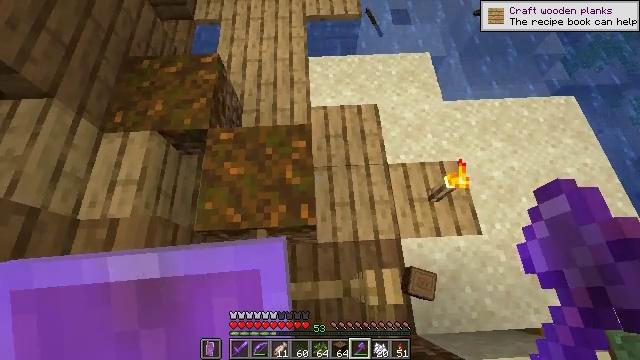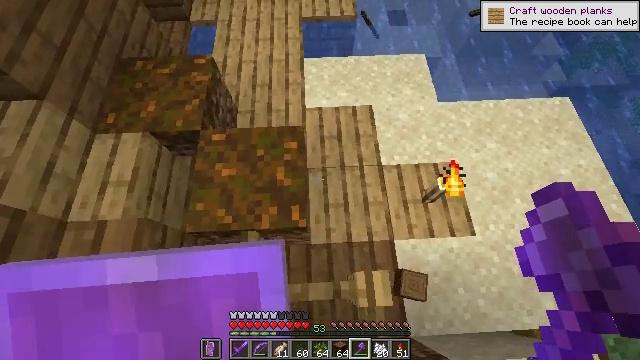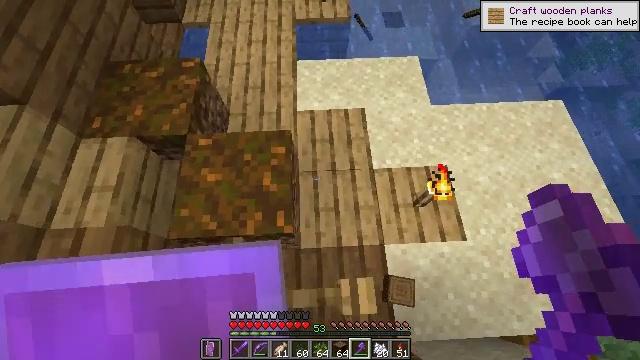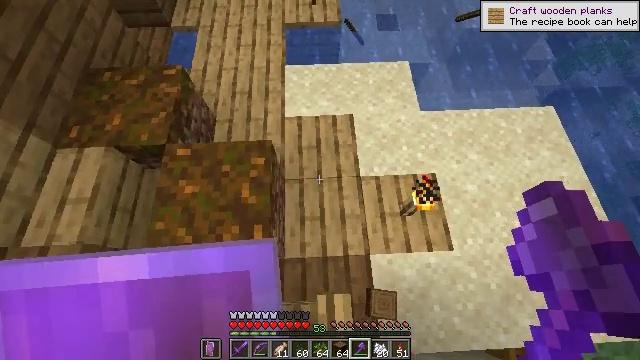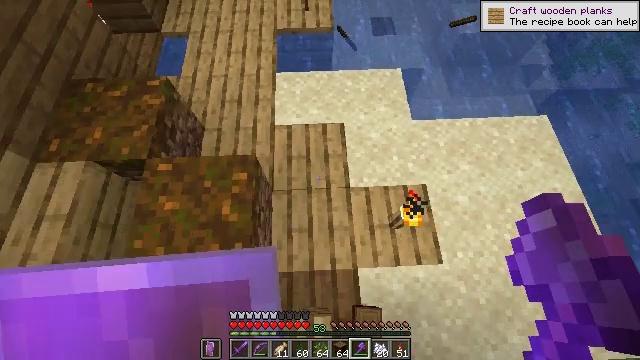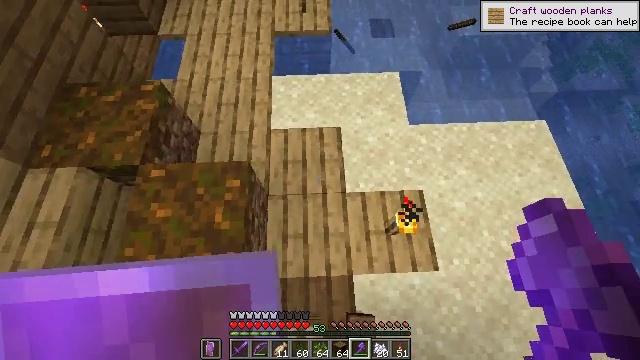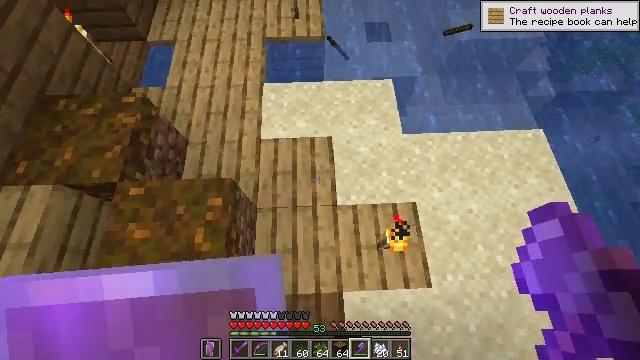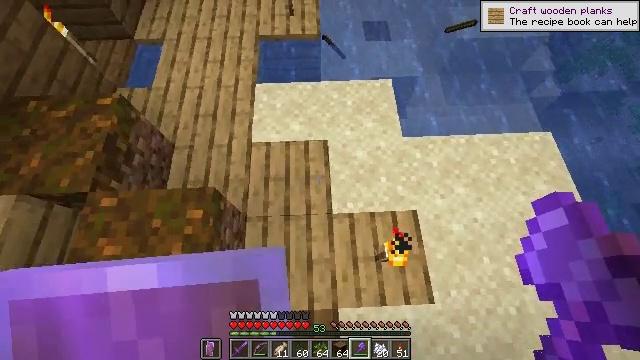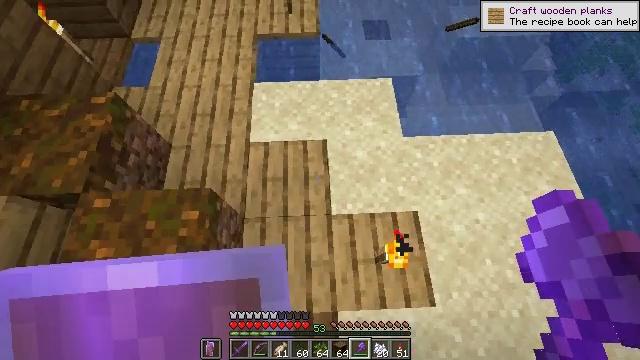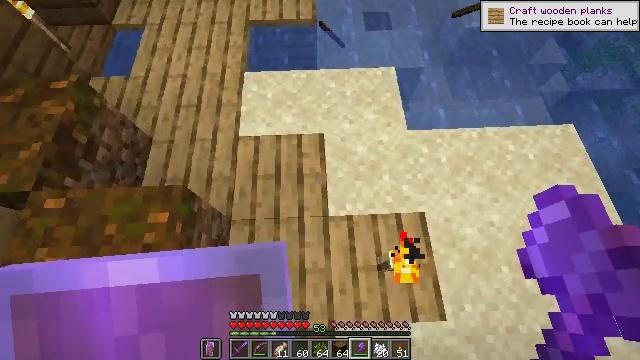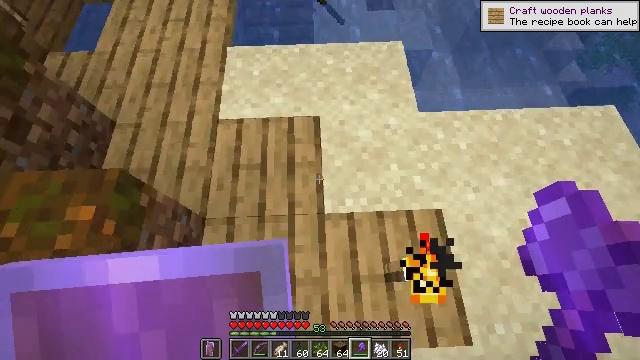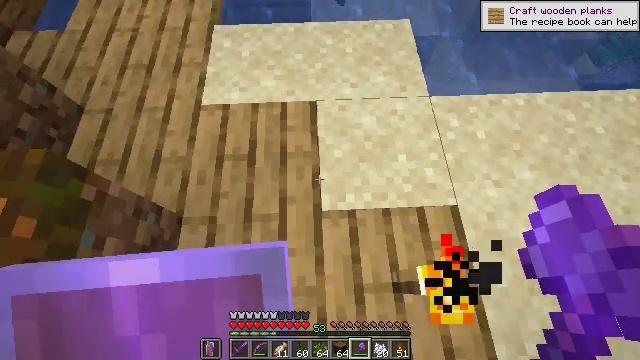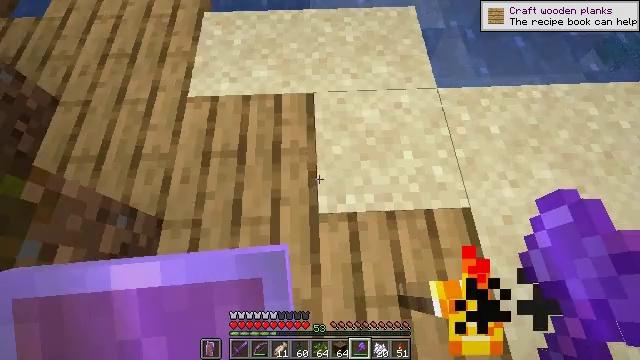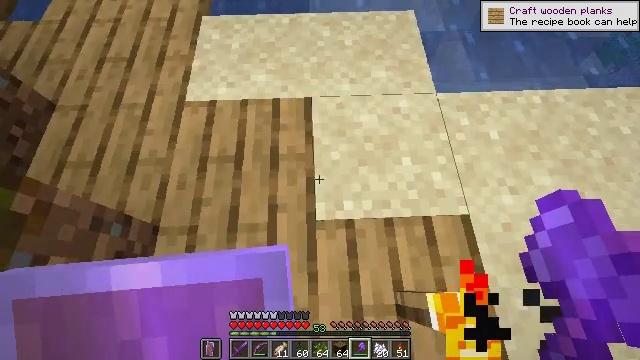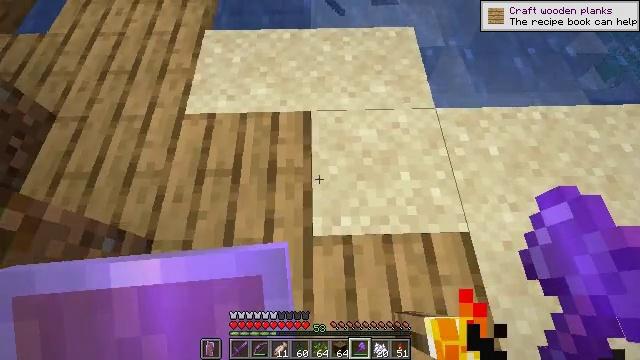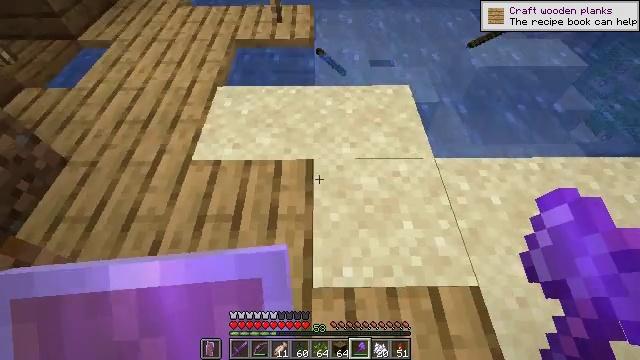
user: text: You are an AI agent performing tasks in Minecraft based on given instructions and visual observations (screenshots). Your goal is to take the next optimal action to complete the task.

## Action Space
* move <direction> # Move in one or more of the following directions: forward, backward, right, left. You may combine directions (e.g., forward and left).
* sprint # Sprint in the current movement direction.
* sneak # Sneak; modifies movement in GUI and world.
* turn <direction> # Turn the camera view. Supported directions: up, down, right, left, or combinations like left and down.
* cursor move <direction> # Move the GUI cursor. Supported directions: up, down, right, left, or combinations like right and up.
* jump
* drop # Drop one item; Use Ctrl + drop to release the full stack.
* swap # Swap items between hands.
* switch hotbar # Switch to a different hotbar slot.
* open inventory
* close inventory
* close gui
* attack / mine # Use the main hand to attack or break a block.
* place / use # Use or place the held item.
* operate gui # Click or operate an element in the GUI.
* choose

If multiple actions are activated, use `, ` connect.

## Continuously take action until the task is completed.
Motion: motion action
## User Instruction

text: Break the tree to get oak logs.
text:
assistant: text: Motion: move right
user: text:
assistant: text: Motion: move forward and move right
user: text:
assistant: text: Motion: move forward and move right
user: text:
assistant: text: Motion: move forward and move right
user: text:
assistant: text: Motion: move forward and move right
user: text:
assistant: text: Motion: move forward
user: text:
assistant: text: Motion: no_op
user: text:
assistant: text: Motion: no_op
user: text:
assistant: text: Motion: no_op
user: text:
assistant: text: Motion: no_op
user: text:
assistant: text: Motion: no_op
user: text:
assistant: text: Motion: no_op
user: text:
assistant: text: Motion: no_op
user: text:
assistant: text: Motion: turn up
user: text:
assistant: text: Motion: turn up
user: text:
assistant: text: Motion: turn right and up
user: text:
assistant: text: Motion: turn right and up
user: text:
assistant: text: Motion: turn right and up
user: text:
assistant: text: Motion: move forward, turn up
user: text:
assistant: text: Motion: move forward
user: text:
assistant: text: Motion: move forward
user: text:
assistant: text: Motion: move forward
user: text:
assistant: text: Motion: move forward
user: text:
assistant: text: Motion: move forward and move right
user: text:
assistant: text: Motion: move forward and move right
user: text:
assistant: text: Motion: move forward and move right, turn left
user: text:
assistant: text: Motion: move forward and move right, turn left
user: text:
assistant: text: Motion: move forward and move right, turn left
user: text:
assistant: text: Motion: move forward and move right
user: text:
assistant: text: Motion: move forward and move right, turn left